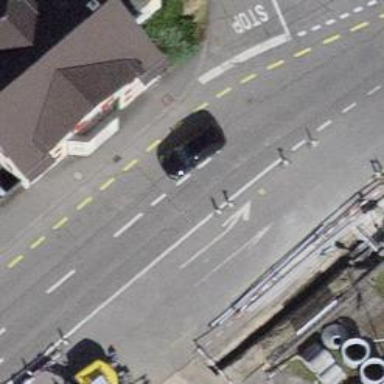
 featuring sidewalks on both sides and designated cycle lane on the left."